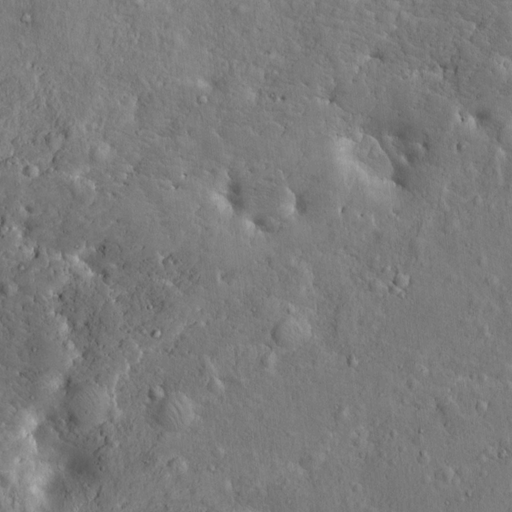
Classes present: Background, Cone